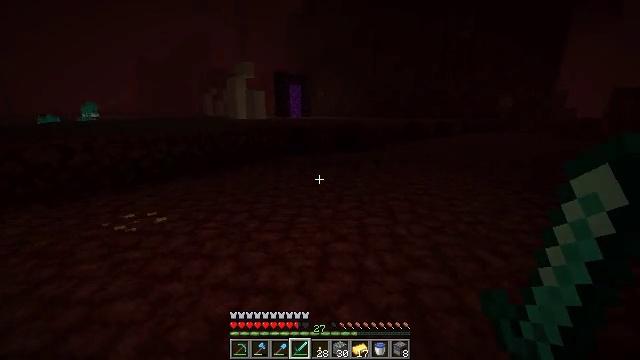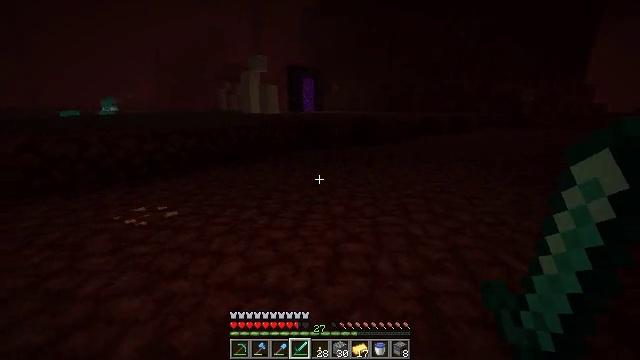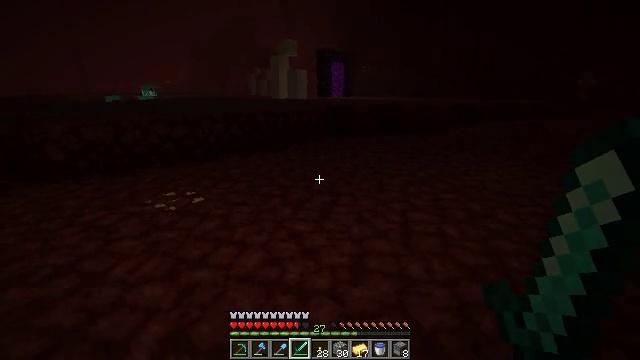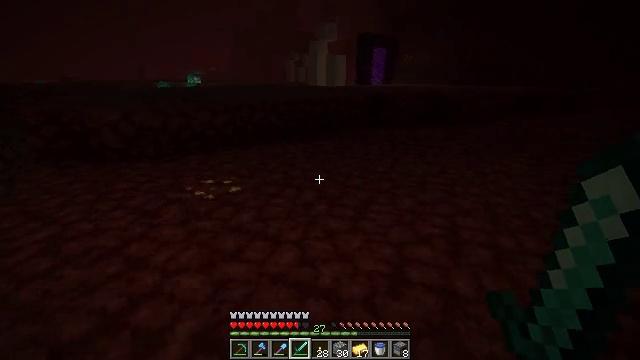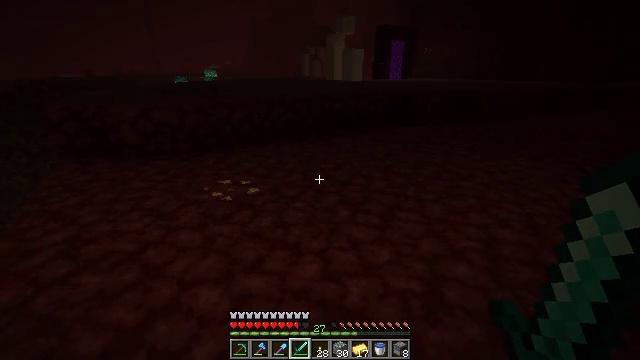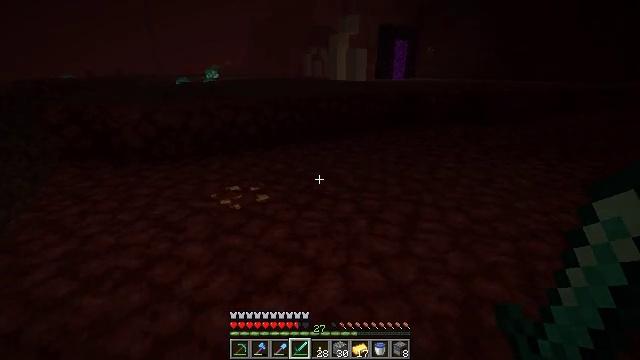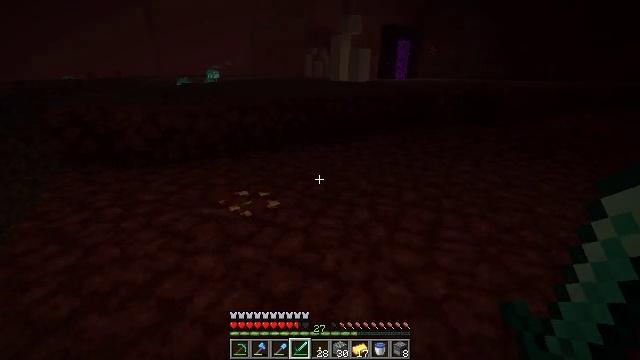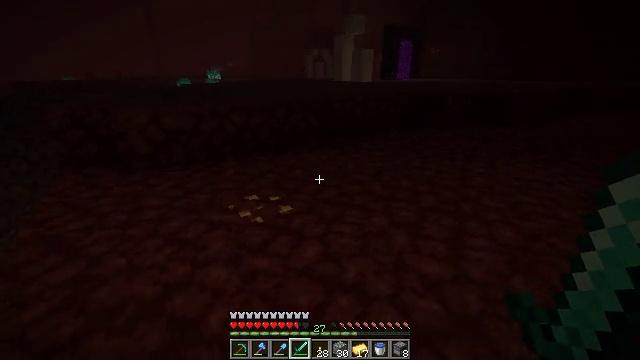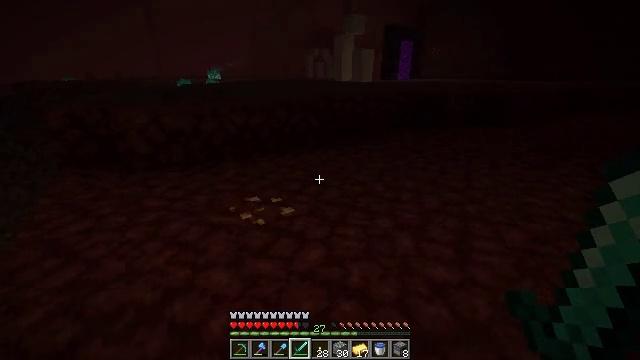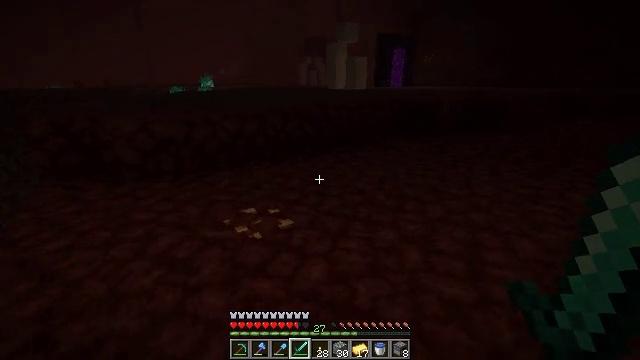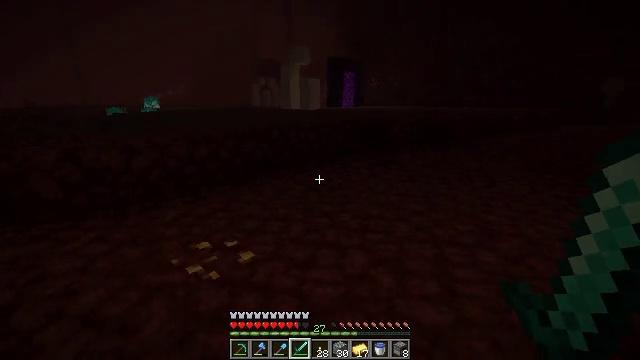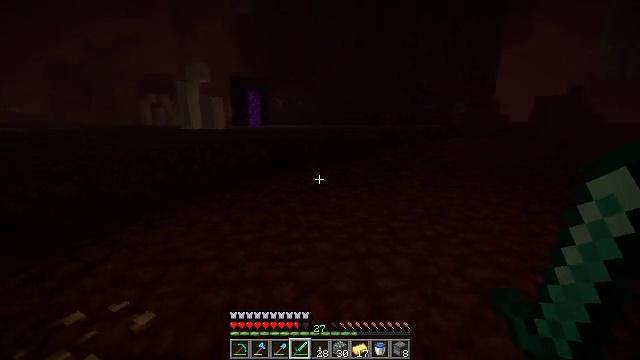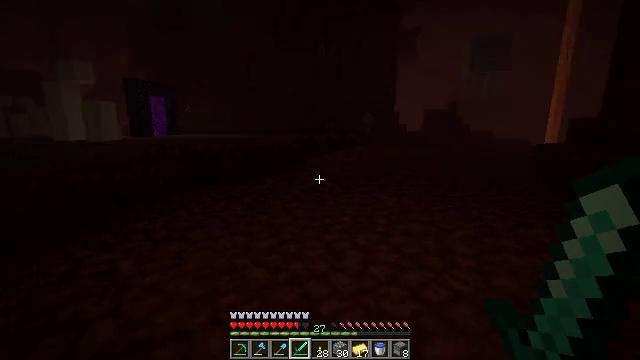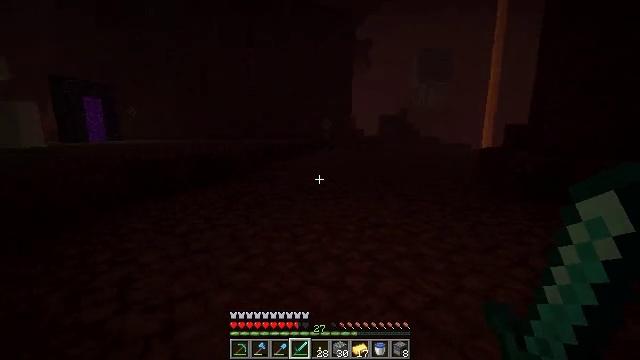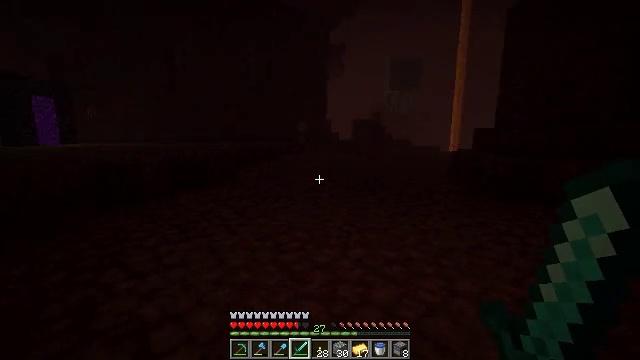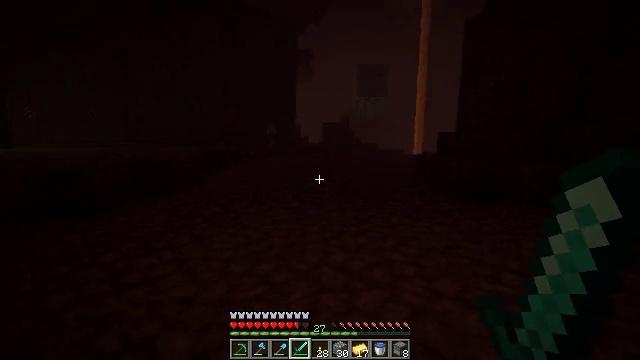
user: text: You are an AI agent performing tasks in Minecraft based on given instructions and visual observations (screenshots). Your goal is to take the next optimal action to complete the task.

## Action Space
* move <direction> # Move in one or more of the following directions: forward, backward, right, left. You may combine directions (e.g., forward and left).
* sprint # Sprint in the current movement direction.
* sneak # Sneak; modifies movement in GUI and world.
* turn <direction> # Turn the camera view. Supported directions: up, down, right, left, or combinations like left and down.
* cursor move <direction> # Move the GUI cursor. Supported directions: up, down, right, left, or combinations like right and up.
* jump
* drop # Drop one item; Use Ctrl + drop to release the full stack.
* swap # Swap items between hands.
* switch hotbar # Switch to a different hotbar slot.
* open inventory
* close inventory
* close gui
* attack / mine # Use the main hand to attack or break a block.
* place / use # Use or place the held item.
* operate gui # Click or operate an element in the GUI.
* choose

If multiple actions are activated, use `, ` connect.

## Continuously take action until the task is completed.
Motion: motion action
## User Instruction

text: Collect bone block by breaking it.
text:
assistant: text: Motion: move forward, turn left and down
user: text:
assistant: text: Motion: move forward and move left, turn left and down
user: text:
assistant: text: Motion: move forward and move left, turn left and down
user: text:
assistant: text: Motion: move forward and move left, turn left and down
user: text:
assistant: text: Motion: move forward and move left
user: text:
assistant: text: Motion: move forward and move left
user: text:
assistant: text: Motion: move forward and move left
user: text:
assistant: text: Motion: move forward
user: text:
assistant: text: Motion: move forward, turn right and up
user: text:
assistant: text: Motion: move forward, turn right and up
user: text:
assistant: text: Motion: move forward, turn right and up
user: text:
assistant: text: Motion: move forward and move left, turn right and up
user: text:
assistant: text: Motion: move forward and move left, turn right and up
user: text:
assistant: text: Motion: move forward and move left, turn right
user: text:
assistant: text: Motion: move forward and move left, turn right
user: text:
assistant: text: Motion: move forward and move left, turn right
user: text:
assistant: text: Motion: move left, turn right
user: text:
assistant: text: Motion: move left, turn right
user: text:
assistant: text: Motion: move left, turn right
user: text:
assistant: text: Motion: move left, turn right
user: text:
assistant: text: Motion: move left
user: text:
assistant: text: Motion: move left
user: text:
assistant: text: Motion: move left
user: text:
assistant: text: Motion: move left
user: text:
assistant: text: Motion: move left
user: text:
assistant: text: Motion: move left
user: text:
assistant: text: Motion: move left, turn right and up
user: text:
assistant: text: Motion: move left, turn right and up
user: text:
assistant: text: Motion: move left, turn right and up
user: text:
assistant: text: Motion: move left, turn right and up